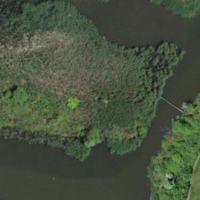
EUNIS habitat code: 44
Species observed at this site:
Alcedo atthis
Sylvia borin
Microcarbo pygmaeus
Aegithalos caudatus
Jynx torquilla
Sylvia atricapilla
Larus cachinnans
Spinus spinus
Poecile palustris
Larus michahellis
Ardea alba
Erithacus rubecula
Tringa totanus
Neophron percnopterus
Tringa nebularia
Periparus ater
Anas acuta
Tringa ochropus
Himantopus himantopus
Cyanistes caeruleus
Lophophanes cristatus
Chloris chloris
Larus canus
Pyrrhula pyrrhula
Cettia cetti
Passer domesticus
Remiz pendulinus
Mareca penelope
Passer montanus
Calidris alpina
Spatula clypeata
Emberiza cia
Mareca strepera
Saxicola rubetra
Locustella naevia
Milvus migrans
Mergus merganser
Milvus milvus
Arenaria interpres
Locustella luscinioides
Oriolus oriolus
Cinclus cinclus
Numenius phaeopus
Calopteryx splendens
Phylloscopus trochilus
Motacilla alba
Numenius arquata
Plegadis falcinellus
Actitis hypoleucos
Oenanthe oenanthe
Anas crecca
Emberiza citrinella
Prunella modularis
Gallinago gallinago
Chroicocephalus ridibundus
Muscicapa striata
Phylloscopus collybita
Luscinia megarhynchos
Gallinula chloropus
Lymnocryptes minimus
Sitta europaea
Falco tinnunculus
Pyrrhura molinae
Acrocephalus scirpaceus
Bubulcus ibis
Ficedula hypoleuca
Acrocephalus arundinaceus
Acrocephalus schoenobaenus
Anas platyrhynchos
Alopochen aegyptiaca
Orthetrum cancellatum
Aythya ferina
Streptopelia decaocto
Aythya affinis
Ixobrychus minutus
Acrocephalus palustris
Aythya fuligula
Regulus ignicapilla
Aythya marila
Lanius collurio
Streptopelia turtur
Carduelis carduelis
Nycticorax nycticorax
Phalacrocorax carbo
Egretta garzetta
Curruca cantillans
Corvus corone
Haematopus ostralegus
Botaurus stellaris
Bucephala clangula
Hippolais polyglotta
Pernis apivorus
Ardea purpurea
Cygnus olor
Cuculus canorus
Dryocopus martius
Phoenicurus ochruros
Certhia familiaris
Phoenicurus phoenicurus
Corvus corax
Haliaeetus albicilla
Mergus serrator
Riparia riparia
Sturnus vulgaris
Troglodytes troglodytes
Corvus frugilegus
Dipsacus fullonum
Turdus merula
Circus aeruginosus
Hirundo rustica
Upupa epops
Sterna hirundo
Turdus pilaris
Regulus regulus
Calidris pugnax
Coccothraustes coccothraustes
Delichon urbicum
Tachybaptus ruficollis
Certhia brachydactyla
Podiceps grisegena
Podiceps cristatus
Anthus trivialis
Turdus philomelos
Fulica atra
Falco subbuteo
Podiceps auritus
Anthus spinoletta
Dendrocopos major
Podiceps nigricollis
Turdus viscivorus
Falco peregrinus
Buteo buteo
Anthus pratensis
Turdus iliacus
Alauda arvensis
Pica pica
Garrulus glandarius
Columba livia
Panurus biarmicus
Picus viridis
Charadrius hiaticula
Motacilla cinerea
Accipiter gentilis
Linaria cannabina
Curruca melanocephala
Fringilla coelebs
Tadorna tadorna
Coloeus monedula
Ptyonoprogne rupestris
Columba palumbus
Chlidonias niger
Dryobates minor
Fringilla montifringilla
Parus major
Anser indicus
Anser anser
Cornus sanguinea
Ichthyaetus melanocephalus
Accipiter nisus